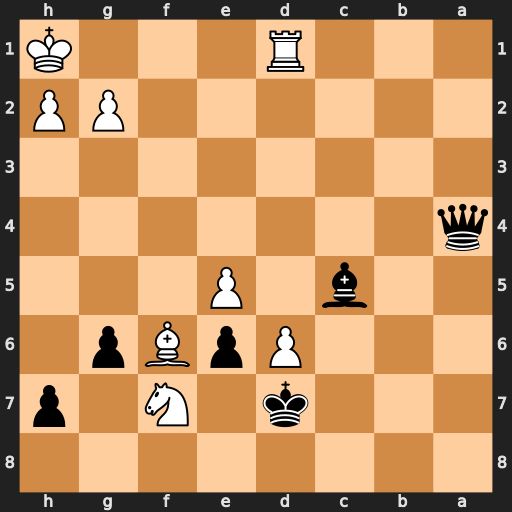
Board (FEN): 8/3k1N1p/3PpBp1/2b1P3/q7/8/6PP/3R3K
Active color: b
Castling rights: -
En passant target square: -
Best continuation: Qxd1#